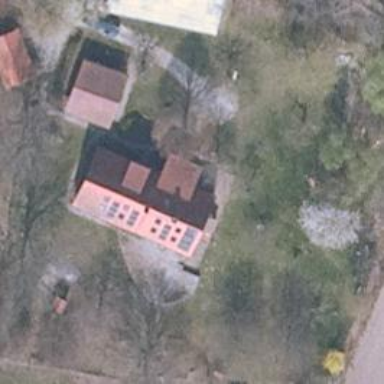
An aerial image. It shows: Simple house.